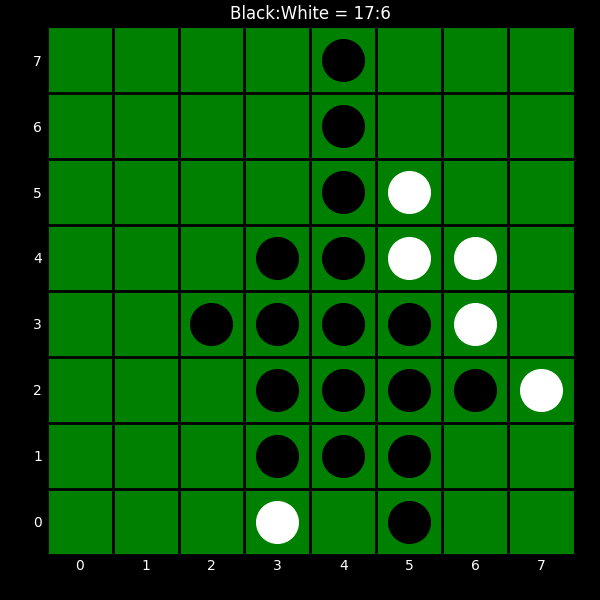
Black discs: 17
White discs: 6